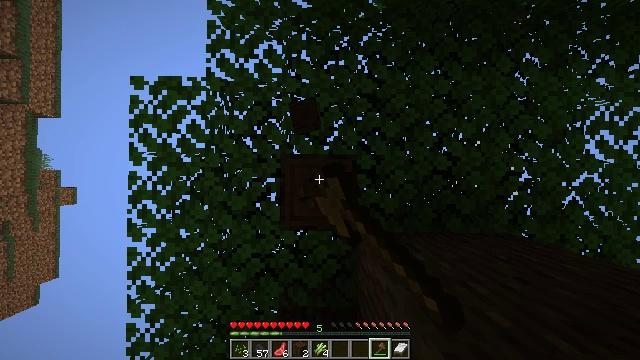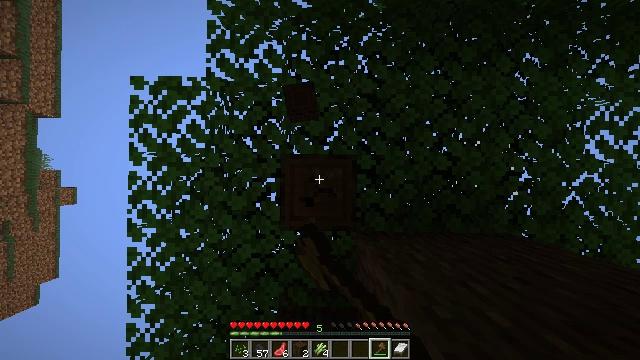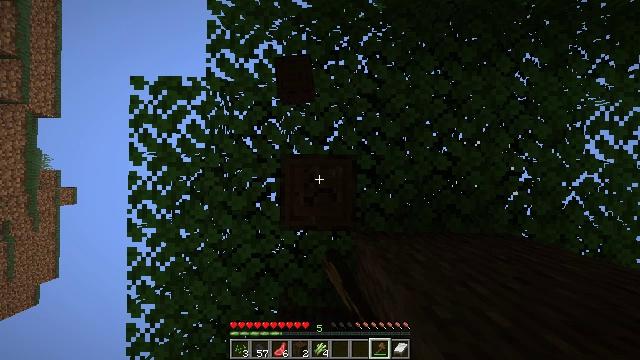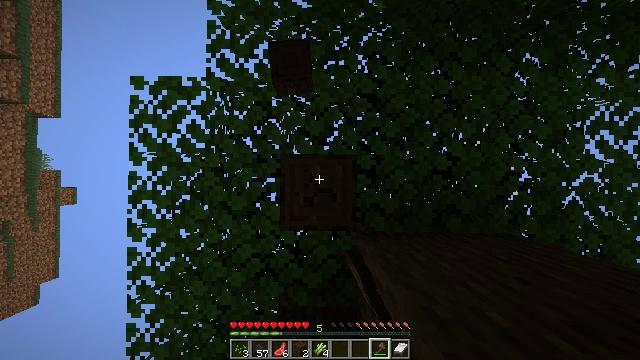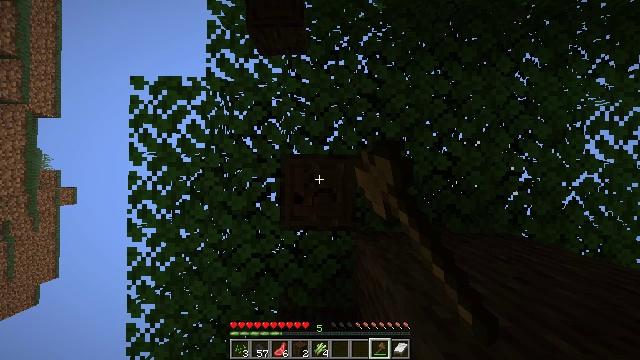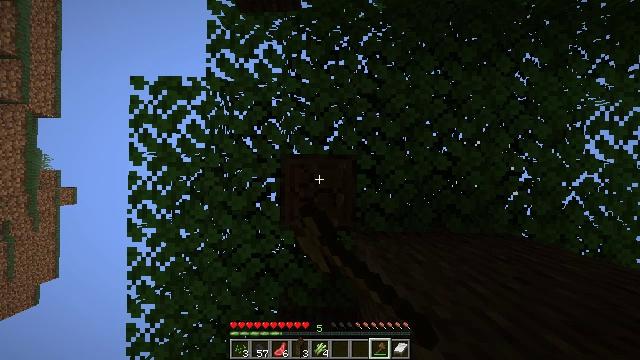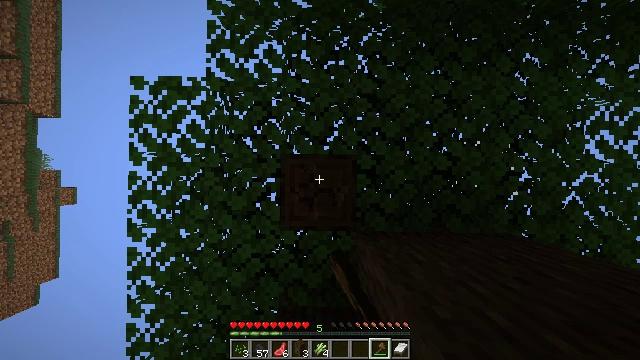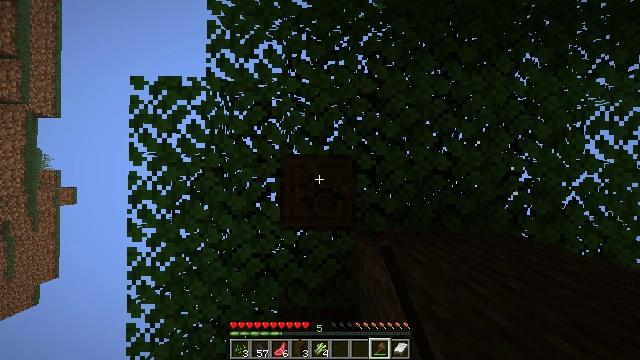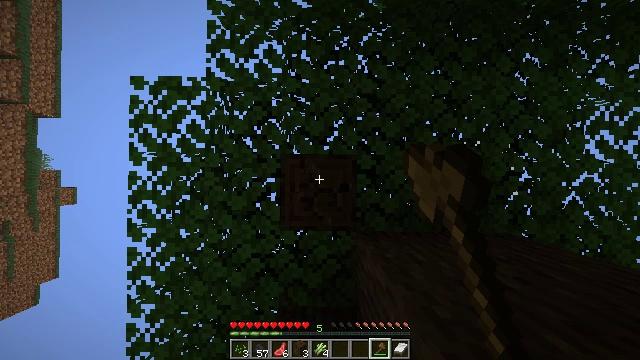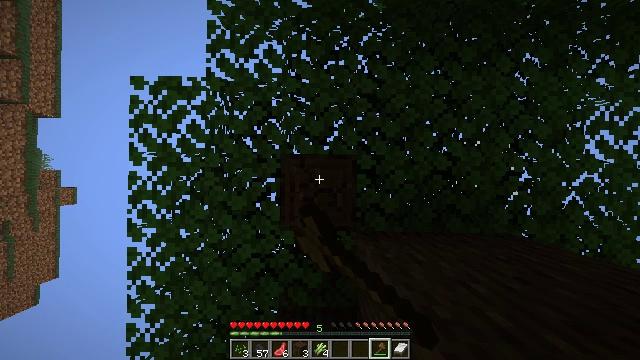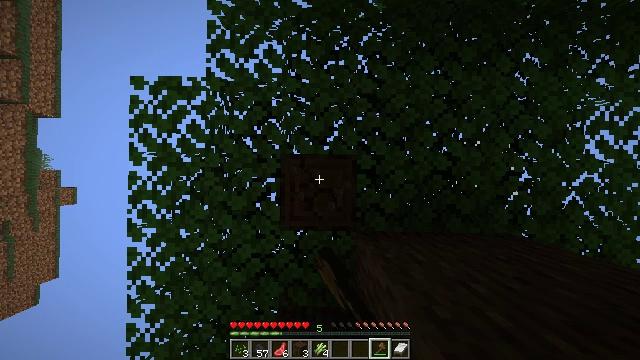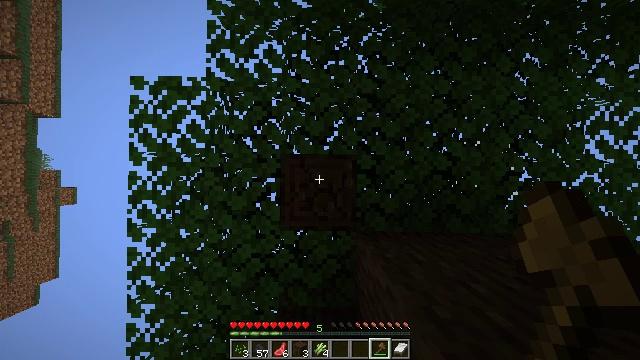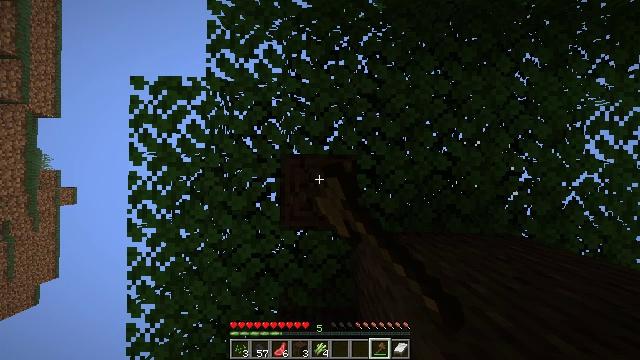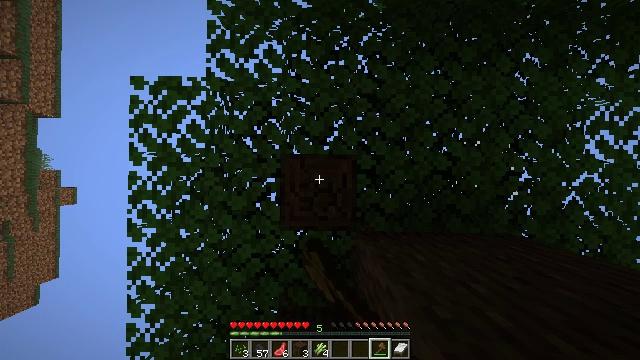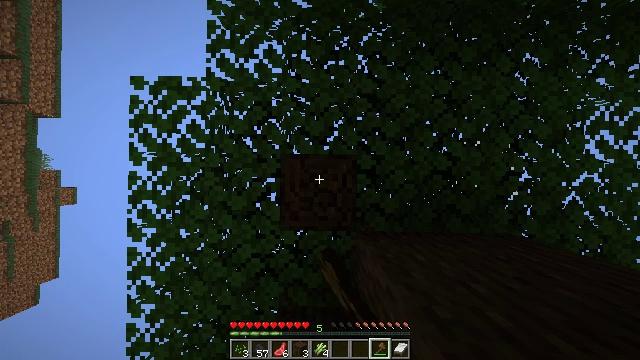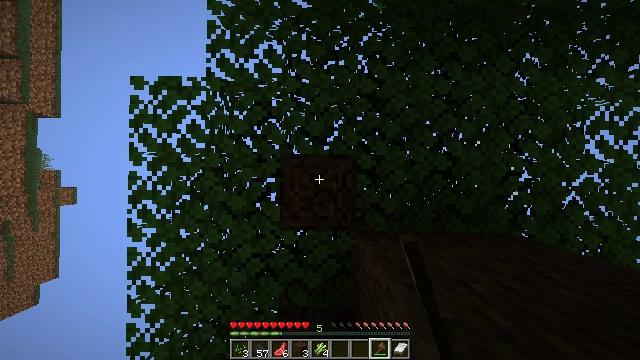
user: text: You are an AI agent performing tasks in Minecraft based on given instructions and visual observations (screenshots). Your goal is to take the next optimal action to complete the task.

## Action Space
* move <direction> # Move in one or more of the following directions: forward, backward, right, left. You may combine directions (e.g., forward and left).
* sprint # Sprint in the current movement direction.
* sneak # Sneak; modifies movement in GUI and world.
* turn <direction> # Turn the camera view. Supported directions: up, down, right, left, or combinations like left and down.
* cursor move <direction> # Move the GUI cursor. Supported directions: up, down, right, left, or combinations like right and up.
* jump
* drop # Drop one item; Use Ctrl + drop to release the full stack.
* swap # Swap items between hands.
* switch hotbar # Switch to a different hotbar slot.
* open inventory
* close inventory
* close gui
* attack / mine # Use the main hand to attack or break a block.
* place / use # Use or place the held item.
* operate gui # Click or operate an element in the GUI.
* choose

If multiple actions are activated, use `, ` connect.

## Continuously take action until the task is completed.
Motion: motion action
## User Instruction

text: Gather dark oak log for crafting.
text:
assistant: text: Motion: attack / mine
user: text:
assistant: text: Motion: attack / mine
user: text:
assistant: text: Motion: attack / mine
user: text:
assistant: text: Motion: attack / mine
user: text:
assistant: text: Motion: attack / mine
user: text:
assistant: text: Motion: attack / mine
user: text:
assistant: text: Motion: attack / mine
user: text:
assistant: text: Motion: attack / mine
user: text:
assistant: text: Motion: attack / mine
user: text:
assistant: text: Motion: attack / mine
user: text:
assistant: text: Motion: attack / mine
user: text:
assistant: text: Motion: attack / mine
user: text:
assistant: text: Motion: attack / mine
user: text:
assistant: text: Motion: attack / mine
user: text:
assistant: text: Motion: attack / mine
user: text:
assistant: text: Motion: attack / mine
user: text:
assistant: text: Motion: attack / mine
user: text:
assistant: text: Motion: attack / mine
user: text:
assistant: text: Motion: attack / mine
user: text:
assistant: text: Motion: attack / mine
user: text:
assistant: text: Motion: attack / mine
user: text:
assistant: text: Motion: attack / mine
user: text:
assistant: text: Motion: attack / mine
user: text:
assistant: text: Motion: attack / mine
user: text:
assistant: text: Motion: attack / mine